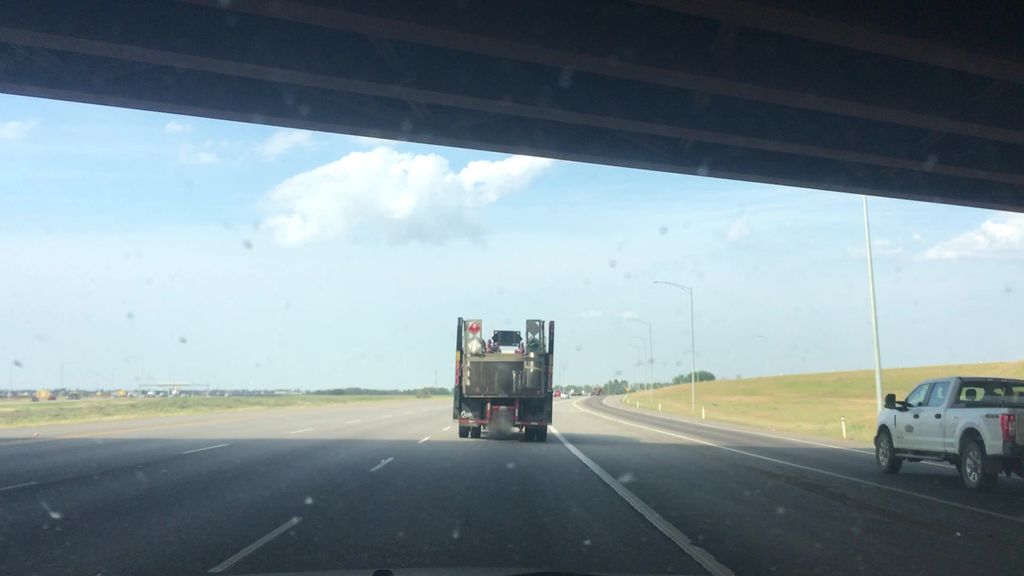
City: edmonton